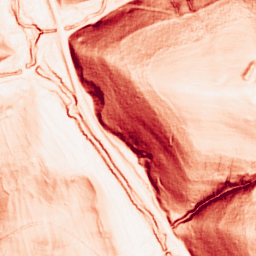
Category: morphological
Decomposition family: morphological_square
Decomposition parameters: operation: gradient
size: 3
Upsampling method: bilinear
Upsampling parameters: scale: 2
Upsampling scale: 2